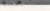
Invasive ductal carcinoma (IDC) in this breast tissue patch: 0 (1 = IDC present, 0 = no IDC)